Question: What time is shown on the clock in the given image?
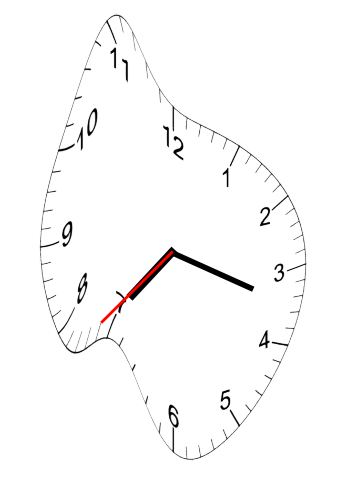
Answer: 07:17:37